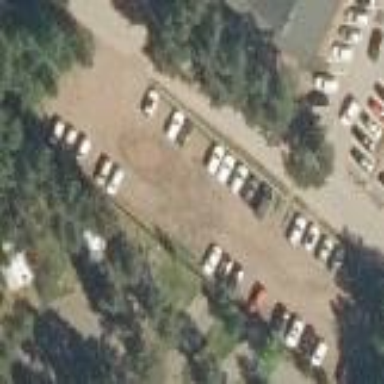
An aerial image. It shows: Unpaved parking area.